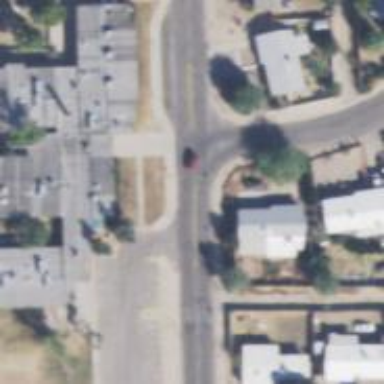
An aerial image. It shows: Marked road crossing.